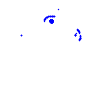
Particle: electron